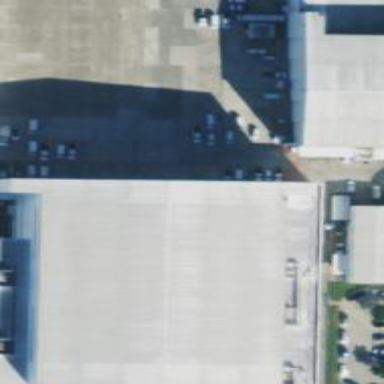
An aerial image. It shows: Hangar building.